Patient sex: M
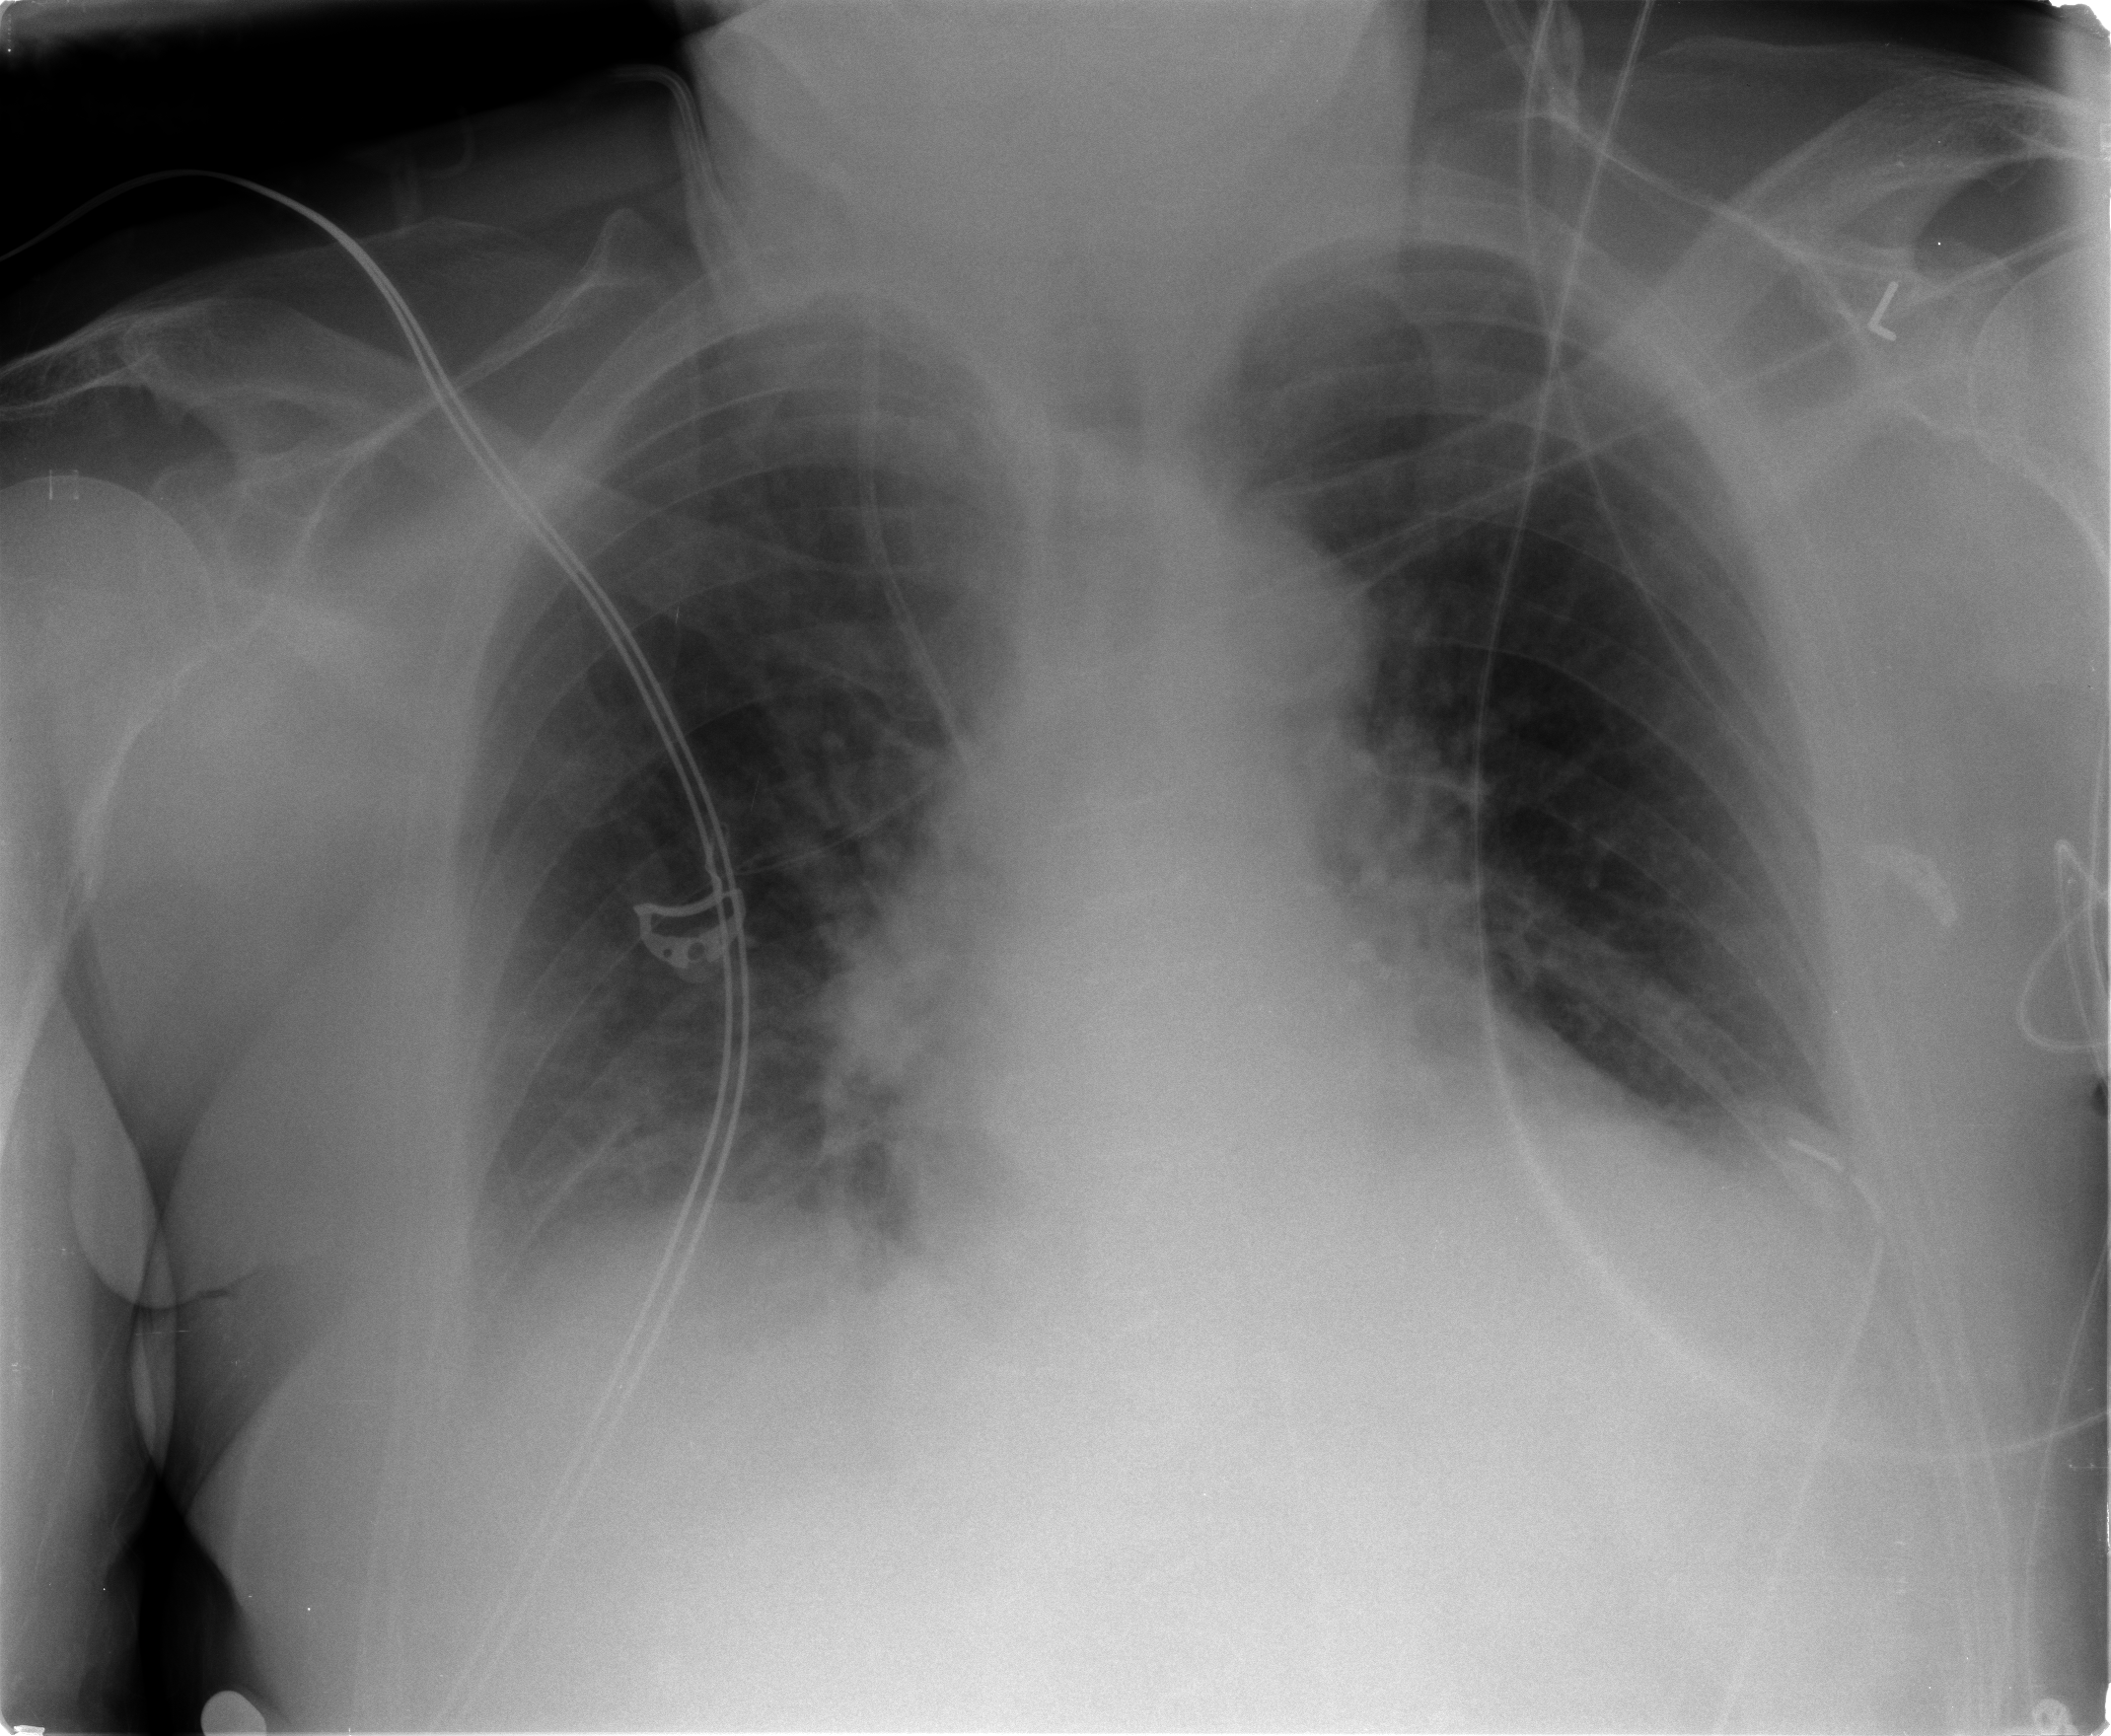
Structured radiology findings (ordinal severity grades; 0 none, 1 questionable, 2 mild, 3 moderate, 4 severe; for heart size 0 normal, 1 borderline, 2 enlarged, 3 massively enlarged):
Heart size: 0
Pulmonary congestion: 1
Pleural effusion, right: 1
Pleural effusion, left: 0
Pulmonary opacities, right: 0
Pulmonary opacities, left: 0
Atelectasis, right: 2
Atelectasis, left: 2